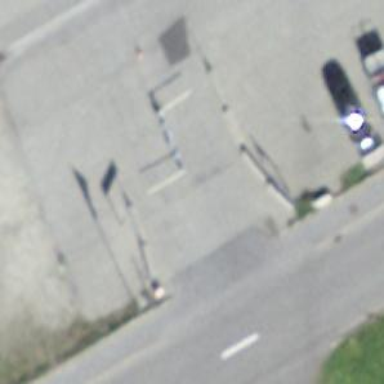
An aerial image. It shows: Toll booth.